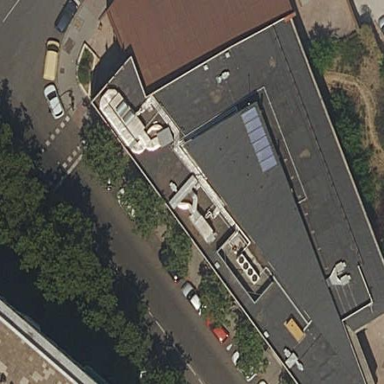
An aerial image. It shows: Building.